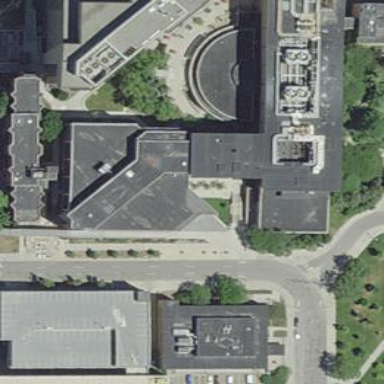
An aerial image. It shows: Building that serves as library.